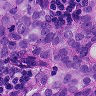
Metastatic tissue present: yes